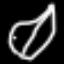
Label: leaf